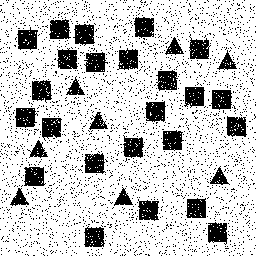
Squares: 24
Triangles: 8
Stars: 0
Total shapes: 32